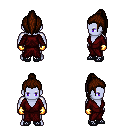
a pixel art fantasy rpg character, male body template, dark elf, purple skin, red robe, red pants, brown long topknot hairstyle, gold gloves, ghillies, four views (front, back, left, right), 2x2 character sprite sheet, small pixel art, hard edges, no anti-aliasing